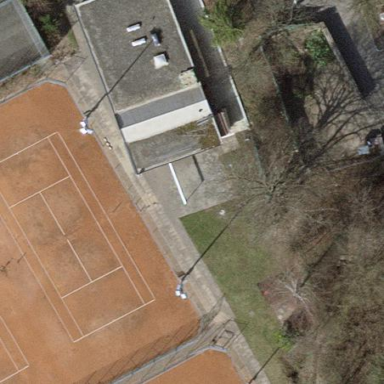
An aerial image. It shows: Building designated as sports center for tennis.